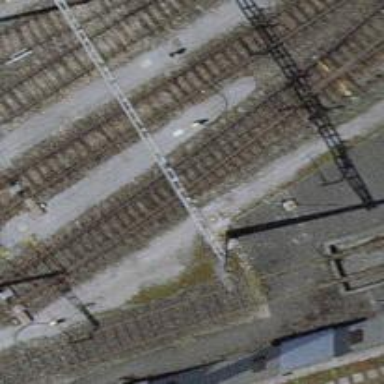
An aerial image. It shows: Single-track electrified railway yard with contact line electrification.